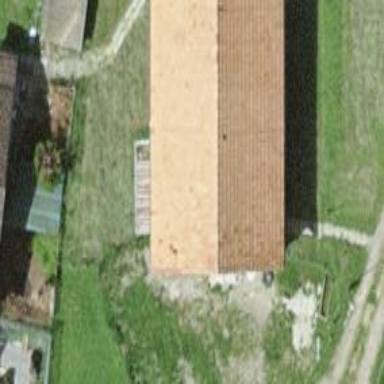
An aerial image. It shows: Farm auxiliary building with gabled roof.